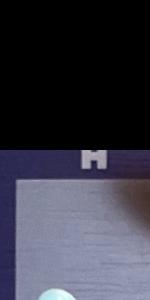
Label: Empty